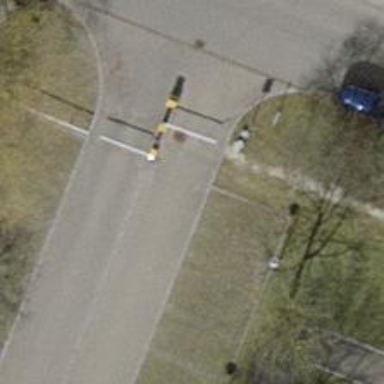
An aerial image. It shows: Lift gate barrier.